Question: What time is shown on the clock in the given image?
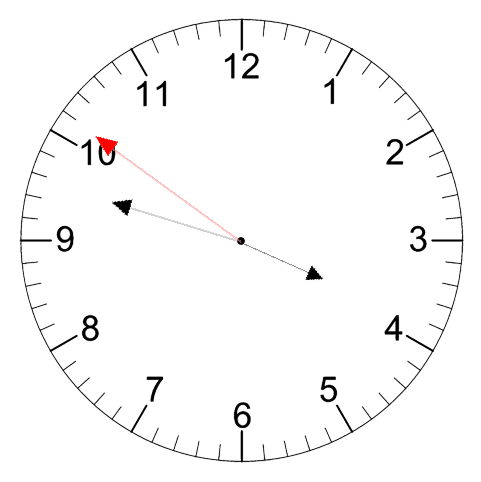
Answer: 03:47:51